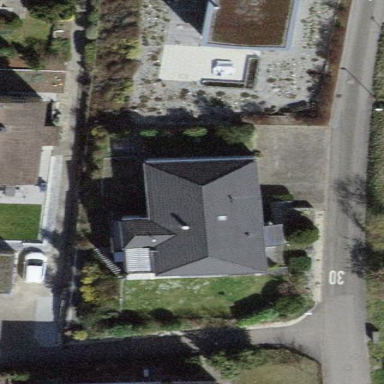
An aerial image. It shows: Building with tile roof.